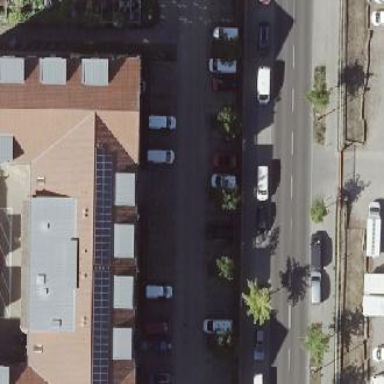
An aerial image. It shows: Office building with gabled roof.